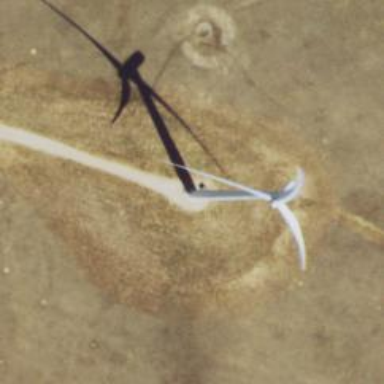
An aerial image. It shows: Wind generator in the form of horizontal axis wind turbine.